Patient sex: F
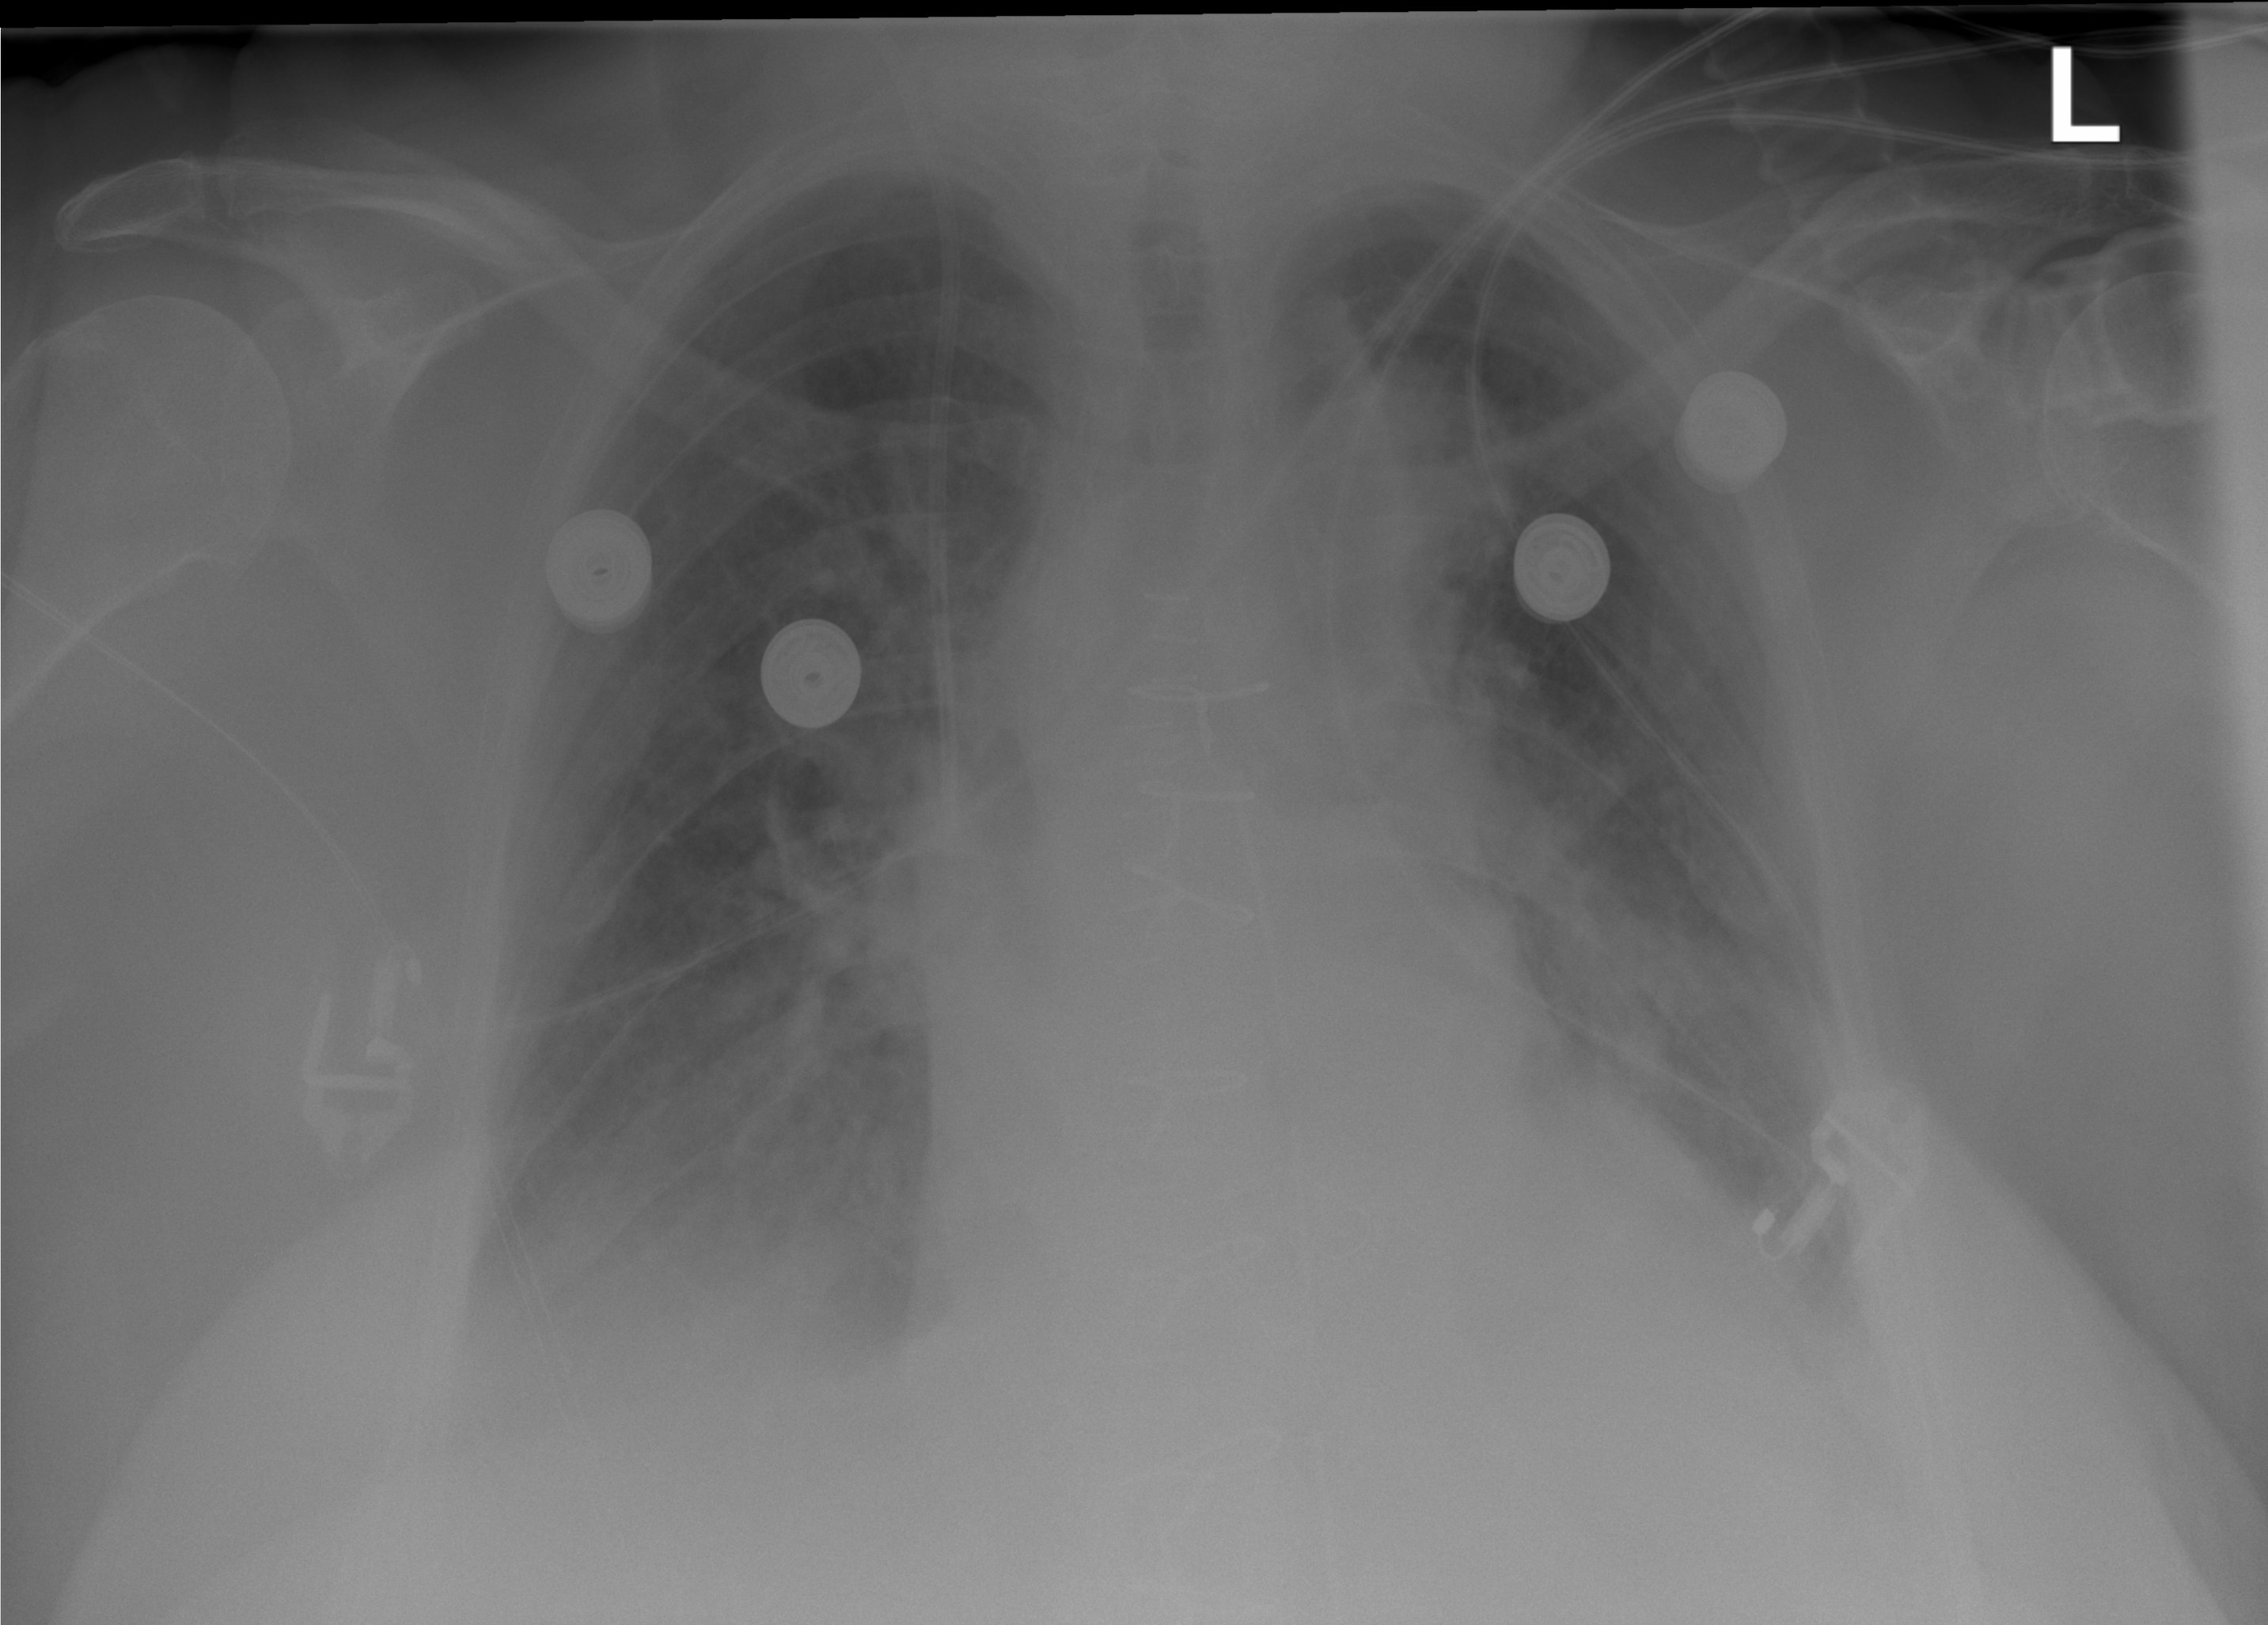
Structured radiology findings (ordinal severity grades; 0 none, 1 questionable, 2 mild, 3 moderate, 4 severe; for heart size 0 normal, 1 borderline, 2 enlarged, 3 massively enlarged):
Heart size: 1
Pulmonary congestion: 2
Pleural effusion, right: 2
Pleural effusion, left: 2
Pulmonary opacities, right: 0
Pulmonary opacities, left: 0
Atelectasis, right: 2
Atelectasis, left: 2